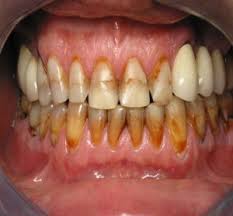
Condition: Tooth Discoloration